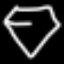
Label: diamond